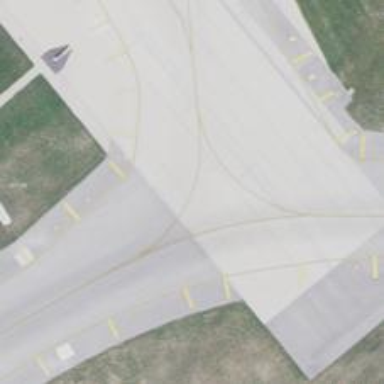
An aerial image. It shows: Image of taxiway at airport.